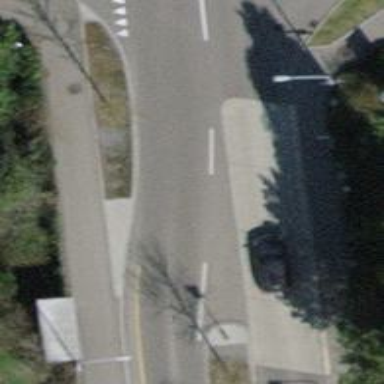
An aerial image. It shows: Bus stop with designated stop position for public transport.